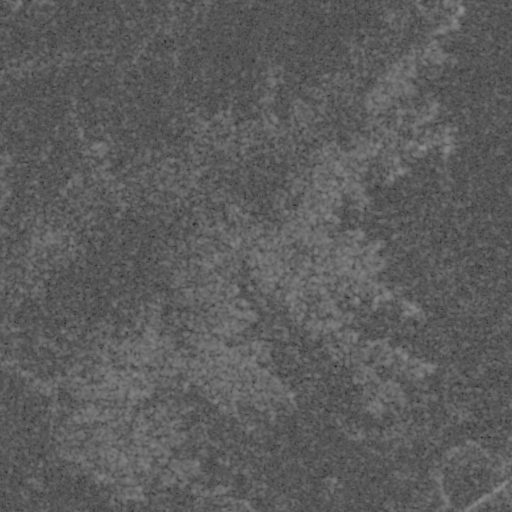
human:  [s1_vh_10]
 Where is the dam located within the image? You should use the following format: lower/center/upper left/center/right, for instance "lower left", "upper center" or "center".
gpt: The dam is located in the upper center of the image.
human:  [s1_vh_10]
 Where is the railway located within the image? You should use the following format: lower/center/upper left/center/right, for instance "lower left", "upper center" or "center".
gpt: The railway is located in the lower right of the image.
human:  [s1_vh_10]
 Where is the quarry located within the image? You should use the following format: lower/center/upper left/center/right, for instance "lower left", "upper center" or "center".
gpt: There is no quarry in the image.

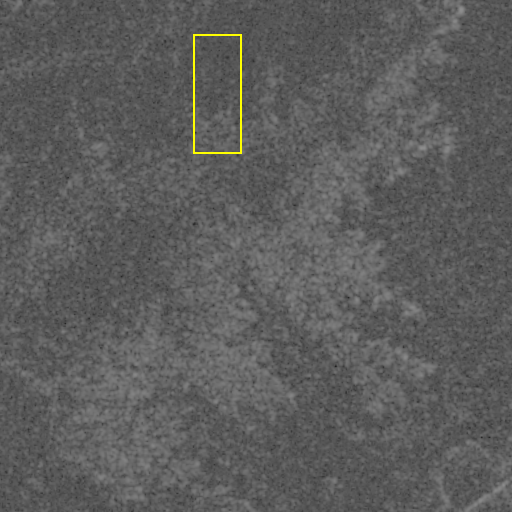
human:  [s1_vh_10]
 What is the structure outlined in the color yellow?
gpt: There is no yellow outline.
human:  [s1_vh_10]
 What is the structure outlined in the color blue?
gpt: There is no structure outlined in blue.